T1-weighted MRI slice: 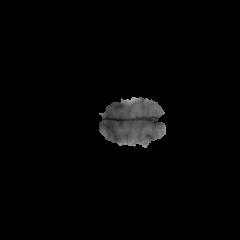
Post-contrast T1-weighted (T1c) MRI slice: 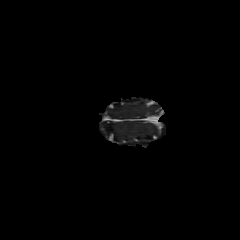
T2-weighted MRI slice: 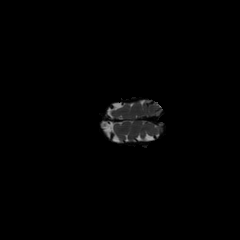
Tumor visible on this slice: no